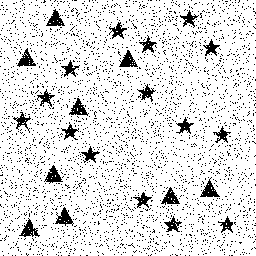
Squares: 0
Triangles: 9
Stars: 15
Total shapes: 24